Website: macys
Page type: customer-info-address
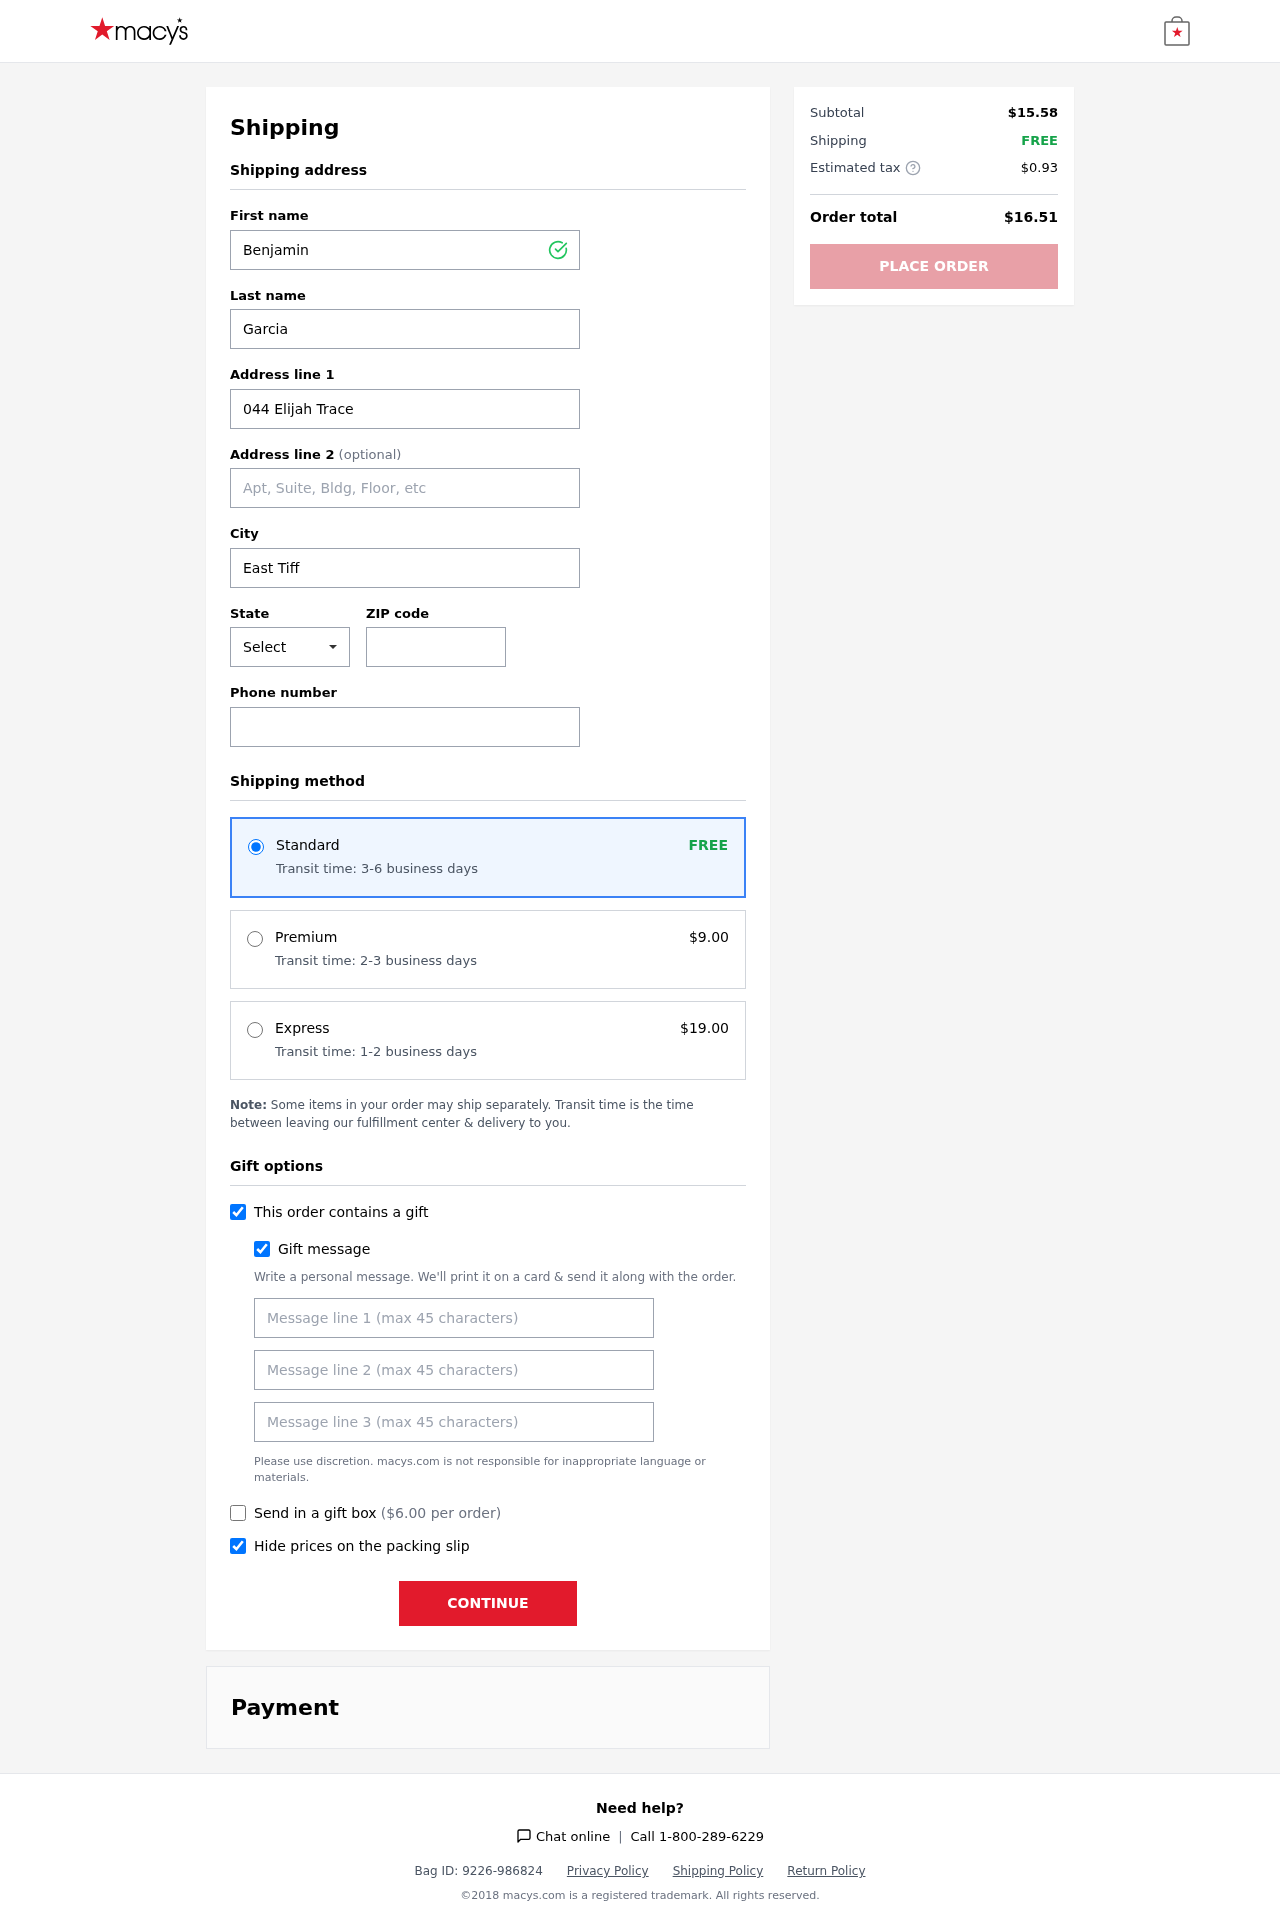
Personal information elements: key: PII_CITY
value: East Tiffany
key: PII_FIRSTNAME
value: Benjamin
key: PII_GIFT_MESSAGE
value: Hey Joseph! I came across this mixed berry psyllium husk powder and thought of you—perfect for those morning smoothies we both love. Hope it adds a little something special to your day! Benjamin
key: PII_LASTNAME
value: Garcia
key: PII_PHONE
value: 7674267364
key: PII_POSTCODE
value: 98182
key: PII_STATE_ABBR
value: IL
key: PII_STREET
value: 044 Elijah Trace
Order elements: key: ORDER_SHIPPING_STANDARD
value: FREE
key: ORDER_SHIPPING_STANDARD_TIME
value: Transit time: 3-6 business days
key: ORDER_SHIPPING_PREMIUM
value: $9.00
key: ORDER_SHIPPING_PREMIUM_TIME
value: Transit time: 2-3 business days
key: ORDER_SHIPPING_EXPRESS
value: $19.00
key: ORDER_SHIPPING_EXPRESS_TIME
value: Transit time: 1-2 business days
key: ORDER_GIFT_BOX_FEE
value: $6.00
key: ORDER_SUBTOTAL
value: $15.58
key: ORDER_SHIPPING_COST
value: FREE
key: ORDER_TAX
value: $0.93
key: ORDER_TOTAL
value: $16.51